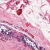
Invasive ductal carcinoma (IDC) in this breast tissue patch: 0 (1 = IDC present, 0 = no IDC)